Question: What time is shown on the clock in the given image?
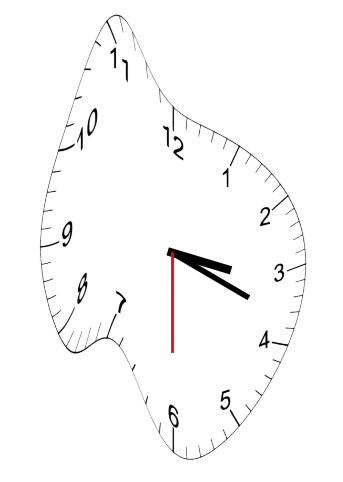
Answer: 03:18:30